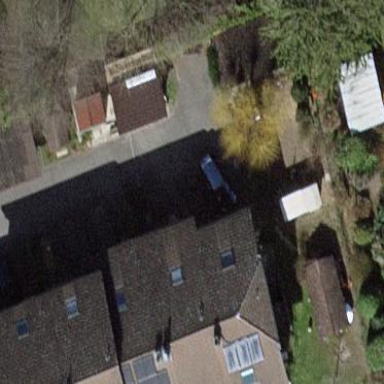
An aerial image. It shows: Terrace-style building with gabled roof.